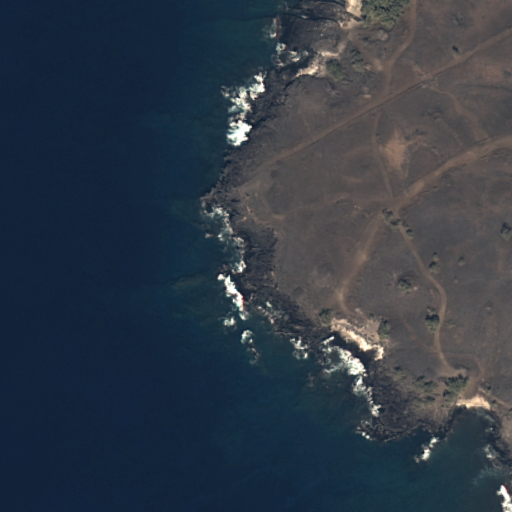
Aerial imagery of cape in Hawaii named Malae Point containing only unknown